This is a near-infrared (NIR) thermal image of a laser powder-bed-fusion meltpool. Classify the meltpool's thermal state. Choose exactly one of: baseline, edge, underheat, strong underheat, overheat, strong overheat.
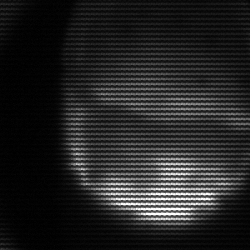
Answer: edge